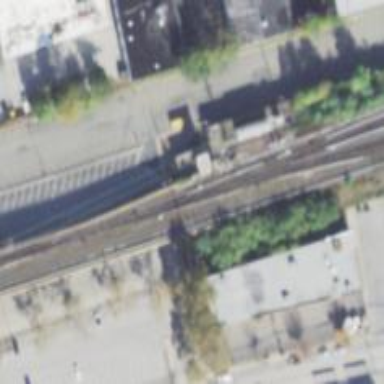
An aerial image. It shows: Railway bridge in rail yard. The rail on the bridge is electrified.